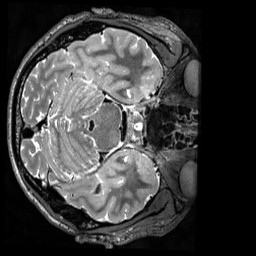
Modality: T2w
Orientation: axial
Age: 36
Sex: male
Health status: ill
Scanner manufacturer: siemens
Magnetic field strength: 3 T
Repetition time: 3.2 s
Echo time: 0.564 s